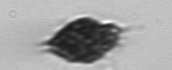
Label: Dictyocha